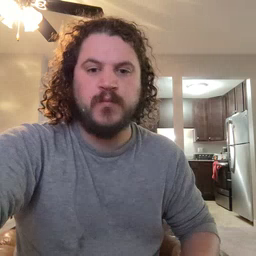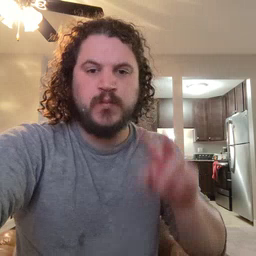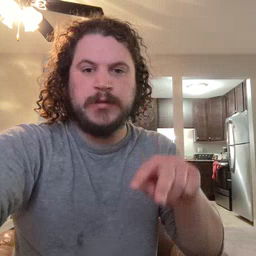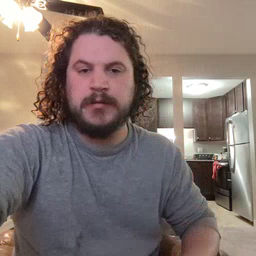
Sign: read